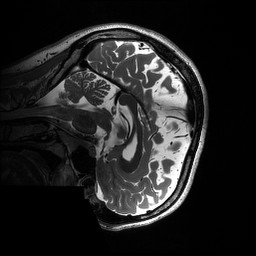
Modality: T2w
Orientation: sagittal
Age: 24
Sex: female